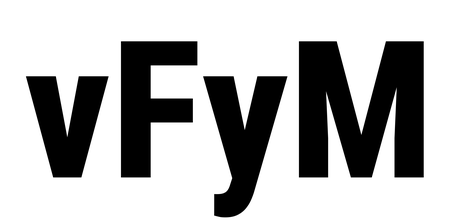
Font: Roboto_Condensed_ExtraBold